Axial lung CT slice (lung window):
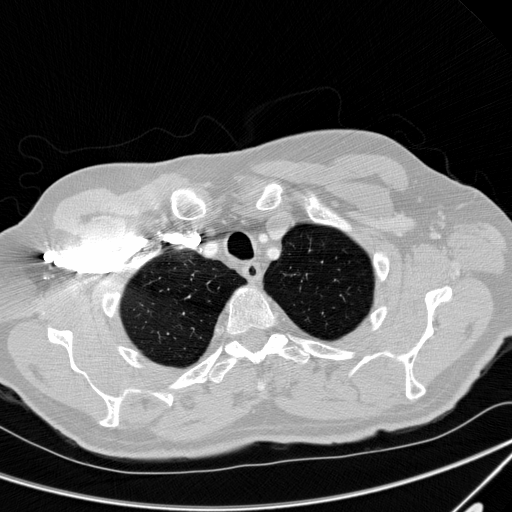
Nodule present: no